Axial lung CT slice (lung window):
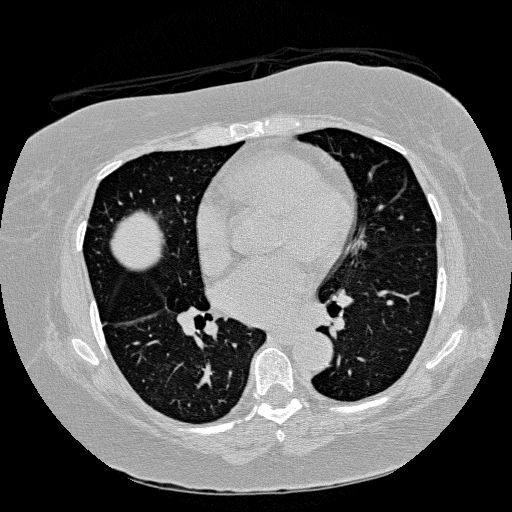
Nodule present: no